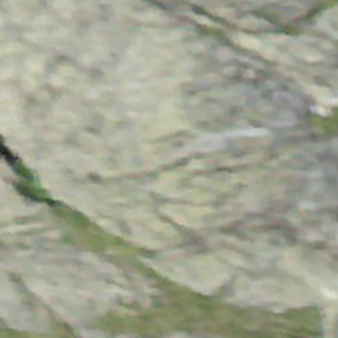
Label: other